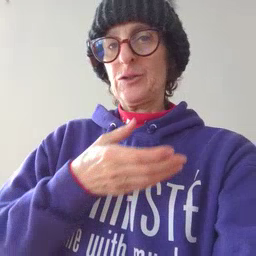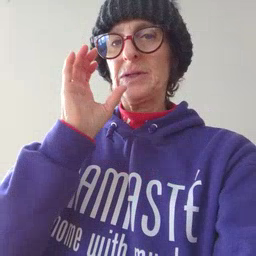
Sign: drink